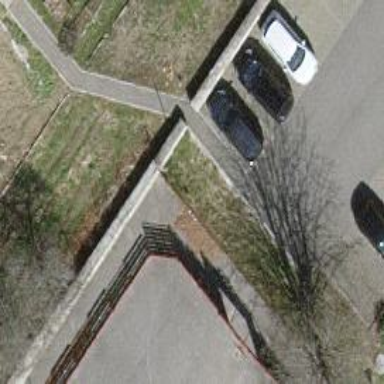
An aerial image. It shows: Concrete wall barrier.